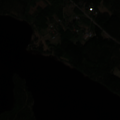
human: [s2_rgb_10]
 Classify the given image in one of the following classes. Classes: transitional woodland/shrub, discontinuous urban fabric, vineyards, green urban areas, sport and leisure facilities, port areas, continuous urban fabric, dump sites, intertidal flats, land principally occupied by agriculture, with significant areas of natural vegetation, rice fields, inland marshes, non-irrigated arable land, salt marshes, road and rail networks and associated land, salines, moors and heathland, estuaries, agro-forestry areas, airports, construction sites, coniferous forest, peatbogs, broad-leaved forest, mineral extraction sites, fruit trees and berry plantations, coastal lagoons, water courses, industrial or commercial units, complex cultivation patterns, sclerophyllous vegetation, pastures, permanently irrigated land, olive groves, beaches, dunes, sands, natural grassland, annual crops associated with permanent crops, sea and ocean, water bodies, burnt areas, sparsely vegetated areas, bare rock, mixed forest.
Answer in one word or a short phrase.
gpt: land principally occupied by agriculture, with significant areas of natural vegetation, coniferous forest, water bodies